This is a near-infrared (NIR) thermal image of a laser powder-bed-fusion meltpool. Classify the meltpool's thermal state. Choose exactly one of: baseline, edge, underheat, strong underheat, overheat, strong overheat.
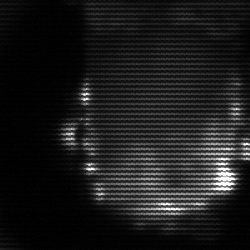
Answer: baseline